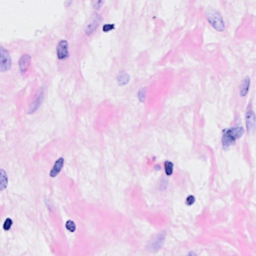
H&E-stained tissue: Breast